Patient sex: M
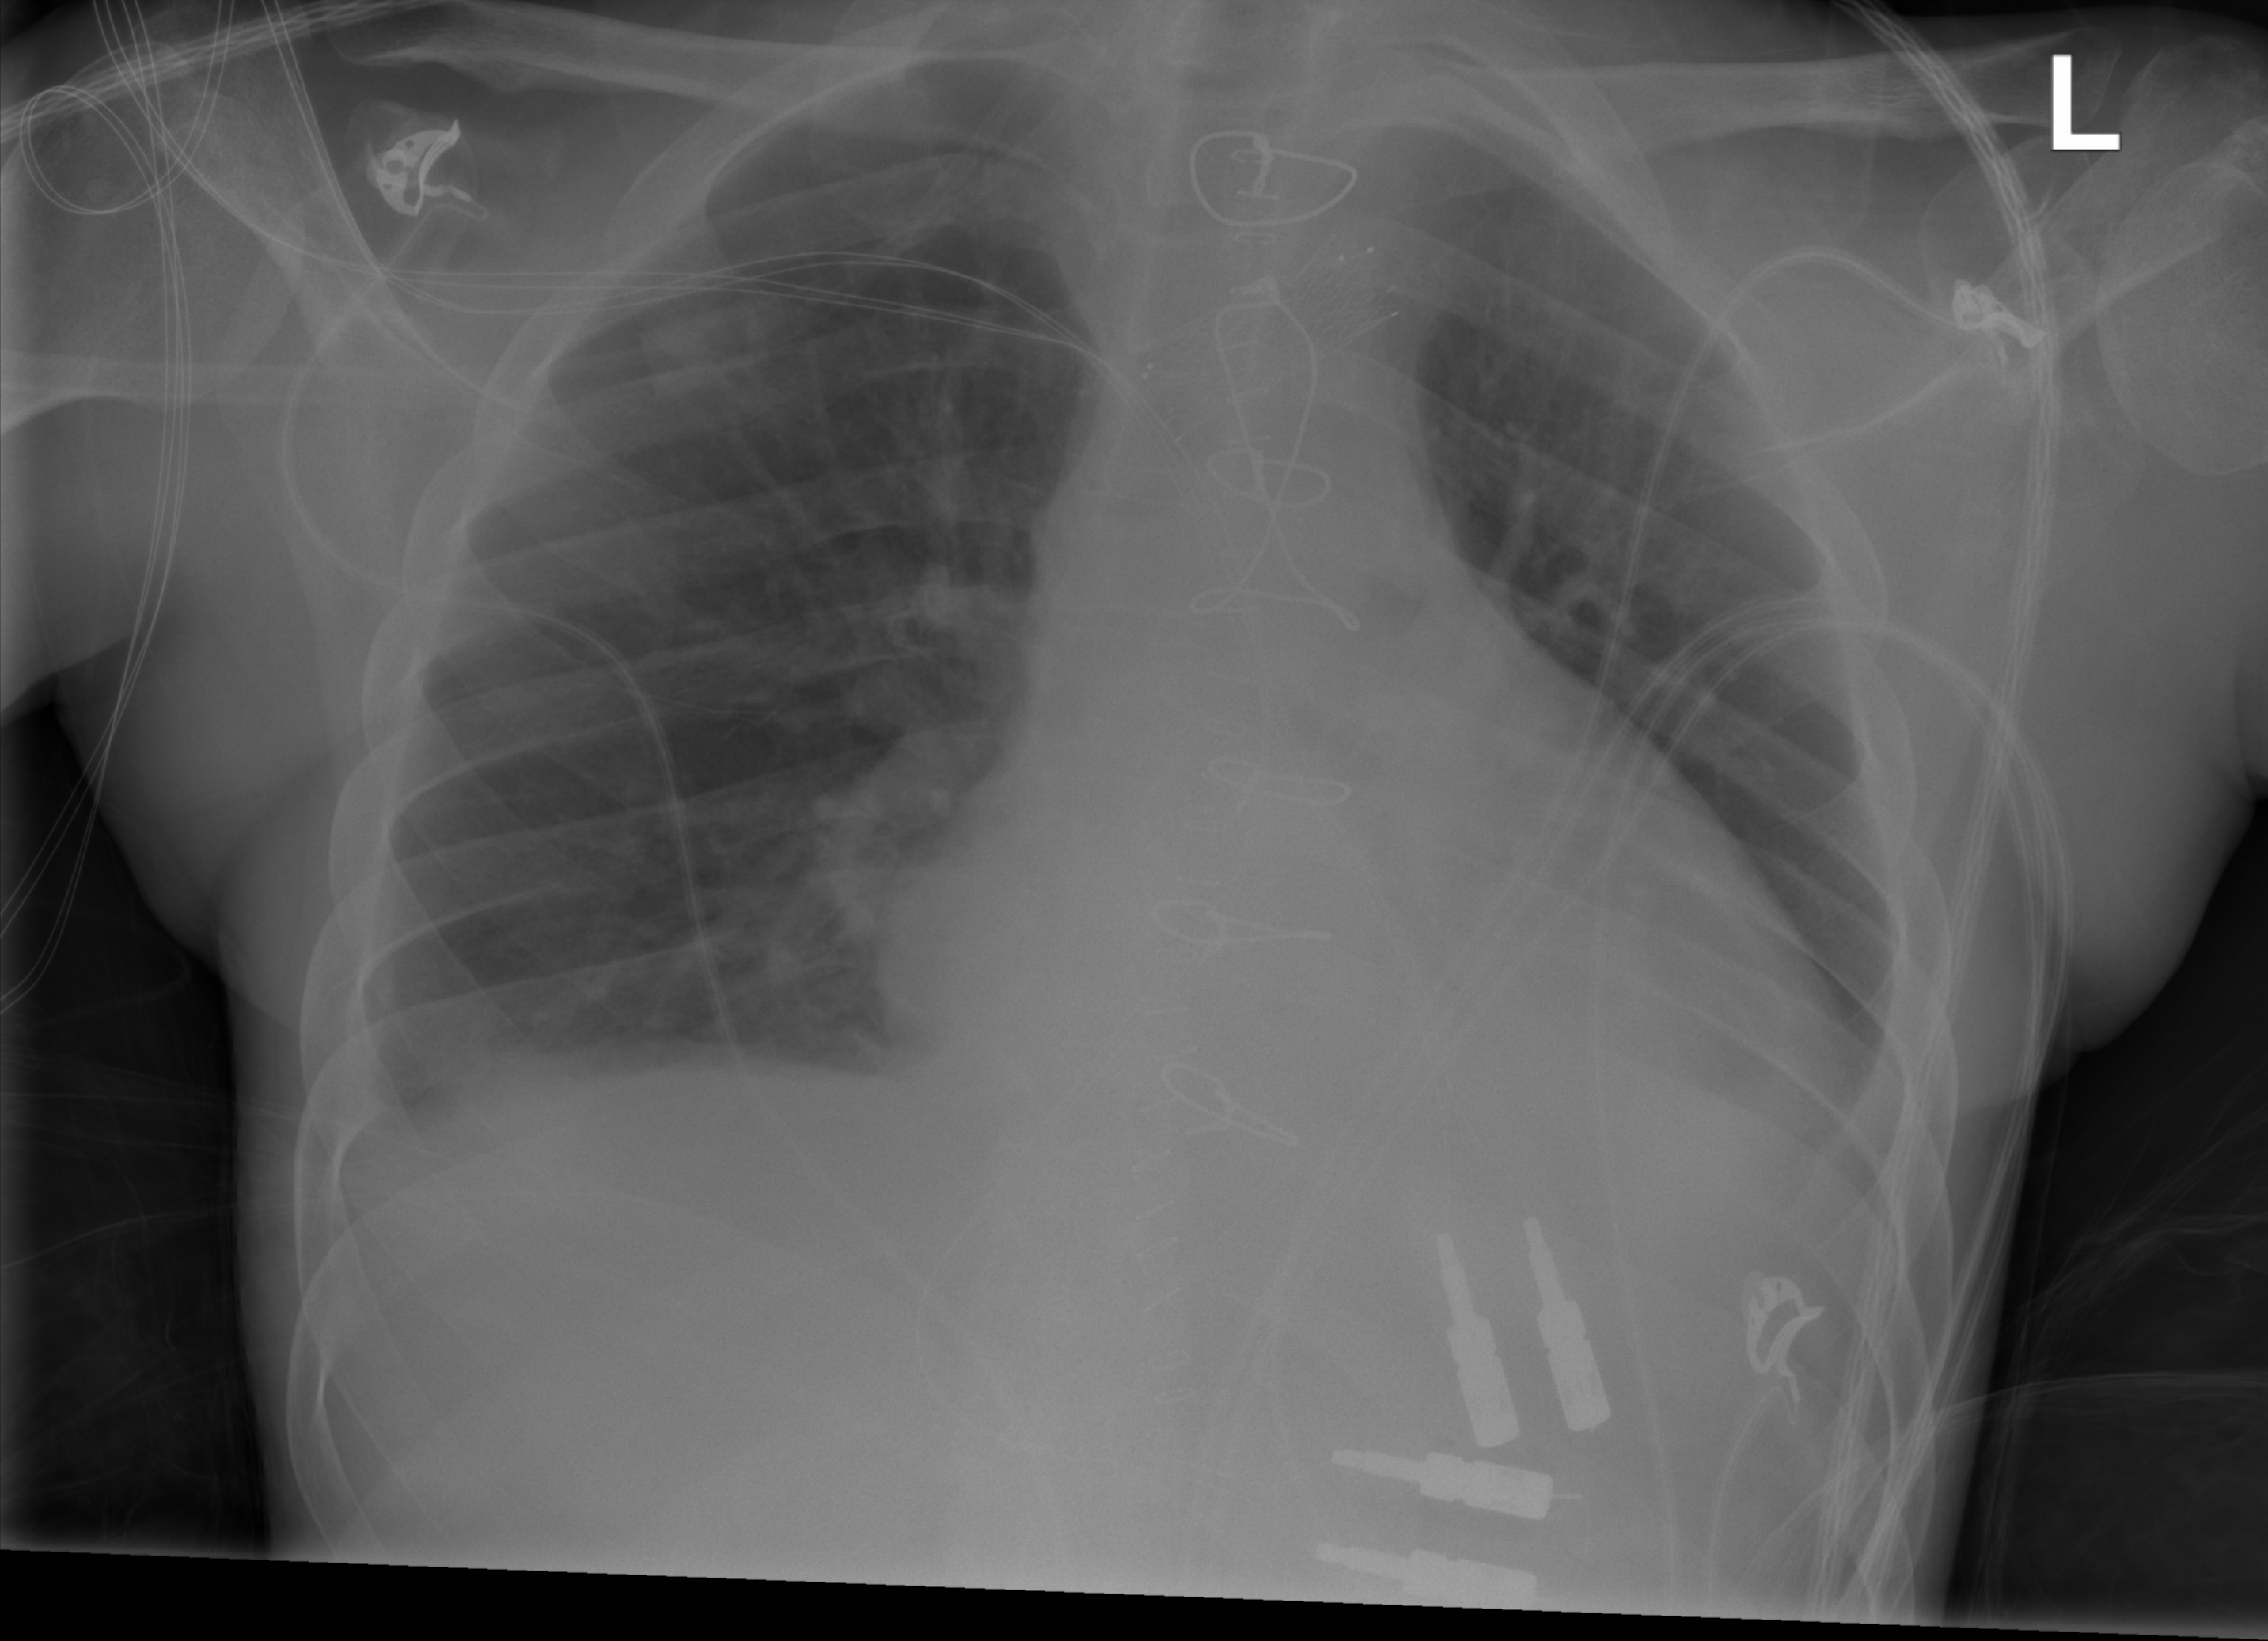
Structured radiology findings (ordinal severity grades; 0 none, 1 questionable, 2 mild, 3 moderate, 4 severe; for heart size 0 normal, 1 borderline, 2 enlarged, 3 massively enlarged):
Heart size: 2
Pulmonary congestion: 2
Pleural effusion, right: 0
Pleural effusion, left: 0
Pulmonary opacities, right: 0
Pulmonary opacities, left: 0
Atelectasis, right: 2
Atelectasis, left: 0